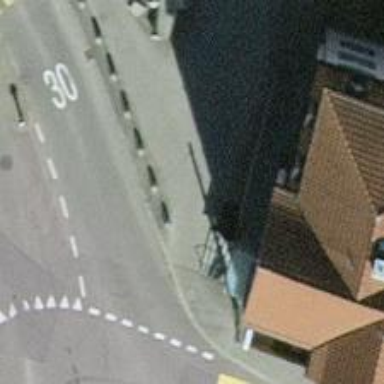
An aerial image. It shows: Bollard.